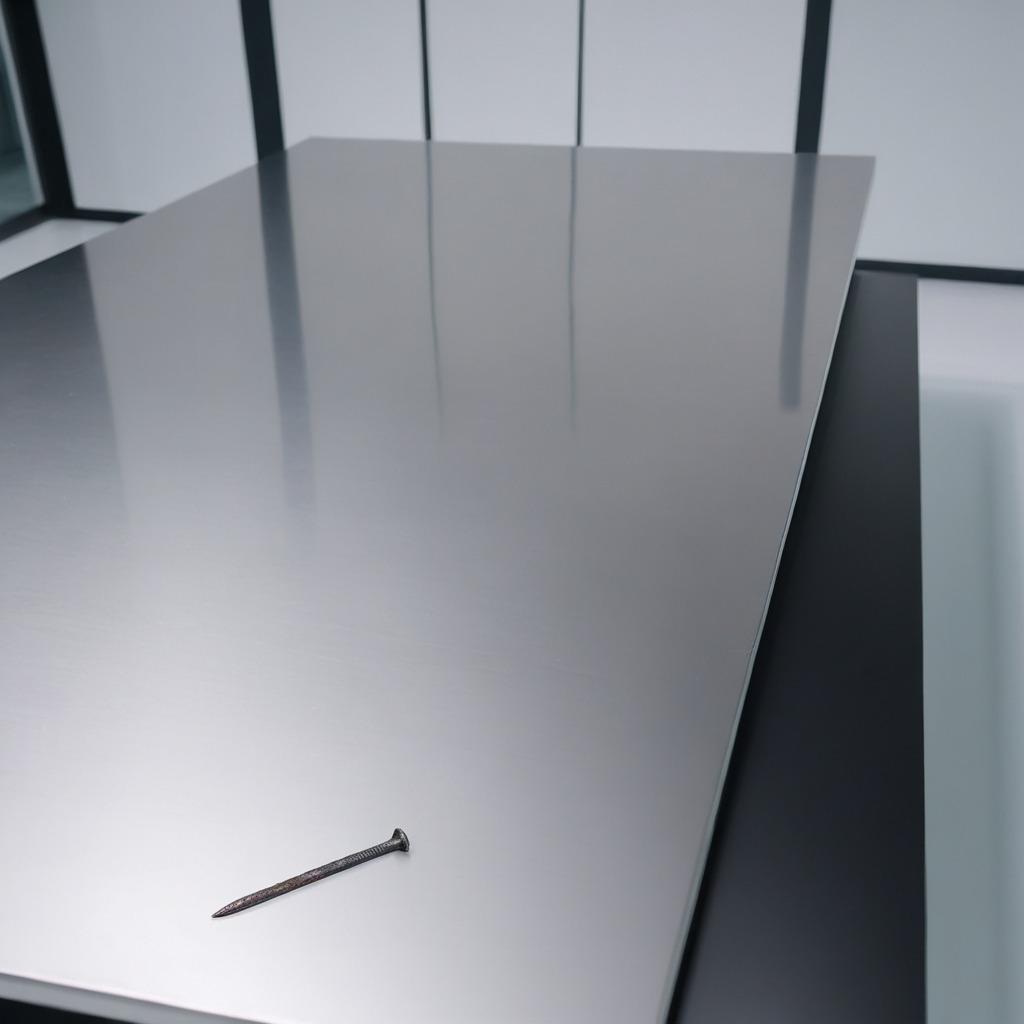
An iron nail is lying on the stainless steel table in a high-end prototyping lab.